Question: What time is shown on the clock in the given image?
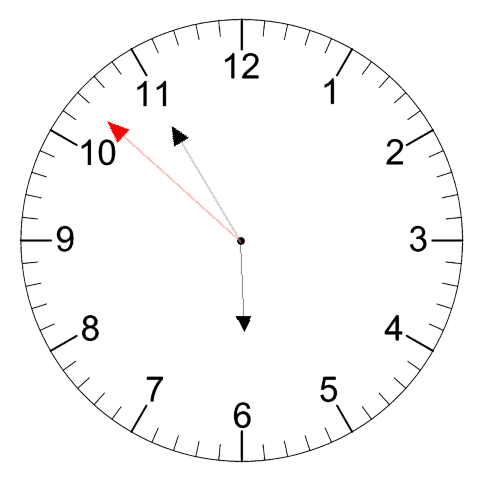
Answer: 05:54:52